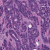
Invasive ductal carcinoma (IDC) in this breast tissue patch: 1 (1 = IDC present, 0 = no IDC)